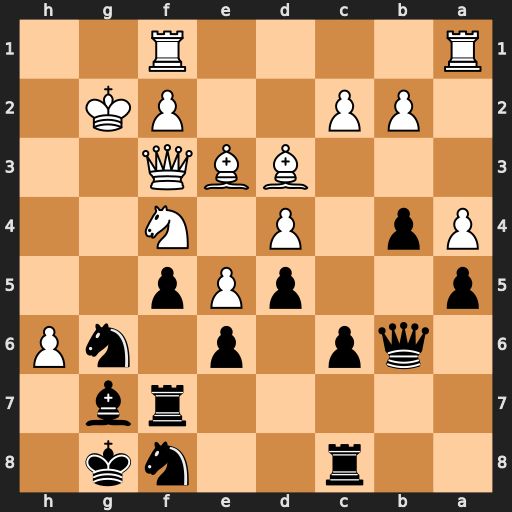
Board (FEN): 2r2nk1/5rb1/1qp1p1nP/p2pPp2/Pp1P1N2/3BBQ2/1PP2PK1/R4R2
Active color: b
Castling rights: -
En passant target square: -
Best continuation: Nh4+ Kg3 Nxf3